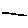
Label: line